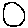
Label: circle